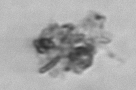
Label: detritus